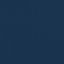
Land use / land cover: SeaLake